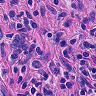
Metastatic tissue present: yes